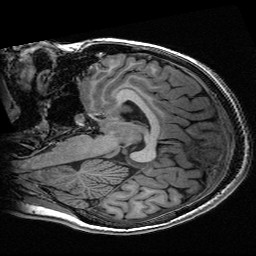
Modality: T1w
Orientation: sagittal
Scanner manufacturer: ge
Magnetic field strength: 3 T
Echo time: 0.00318 s